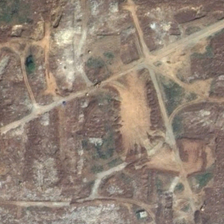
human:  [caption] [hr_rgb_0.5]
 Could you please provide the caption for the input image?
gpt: it is a large piece of bareland .

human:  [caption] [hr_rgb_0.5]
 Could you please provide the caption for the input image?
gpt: it is a large piece of bareland .

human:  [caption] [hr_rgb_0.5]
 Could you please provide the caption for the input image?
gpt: it is a large piece of bareland .

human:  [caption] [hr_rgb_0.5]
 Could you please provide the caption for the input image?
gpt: it is a large piece of bareland .

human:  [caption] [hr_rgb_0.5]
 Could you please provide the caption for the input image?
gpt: it is a large piece of bareland .